Interaction volume radius: 10 \u00c5
Interaction volume height: 25 \u00c5
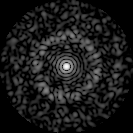
Disorder parameter: 0.8225